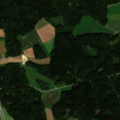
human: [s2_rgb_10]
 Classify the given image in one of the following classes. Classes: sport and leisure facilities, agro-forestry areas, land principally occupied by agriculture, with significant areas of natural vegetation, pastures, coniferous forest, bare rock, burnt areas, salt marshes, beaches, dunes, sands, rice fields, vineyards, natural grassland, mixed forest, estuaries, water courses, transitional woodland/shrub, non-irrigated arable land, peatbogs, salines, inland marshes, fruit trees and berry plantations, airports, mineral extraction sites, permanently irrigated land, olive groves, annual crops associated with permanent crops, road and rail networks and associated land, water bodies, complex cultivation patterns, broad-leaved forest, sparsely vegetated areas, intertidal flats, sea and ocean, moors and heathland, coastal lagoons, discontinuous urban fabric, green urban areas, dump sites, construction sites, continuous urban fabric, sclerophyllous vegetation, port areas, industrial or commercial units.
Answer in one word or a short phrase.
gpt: non-irrigated arable land, land principally occupied by agriculture, with significant areas of natural vegetation, coniferous forest, mixed forest